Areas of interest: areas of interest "Maisike Industrial Technology (Shanghai) Co., Ltd."
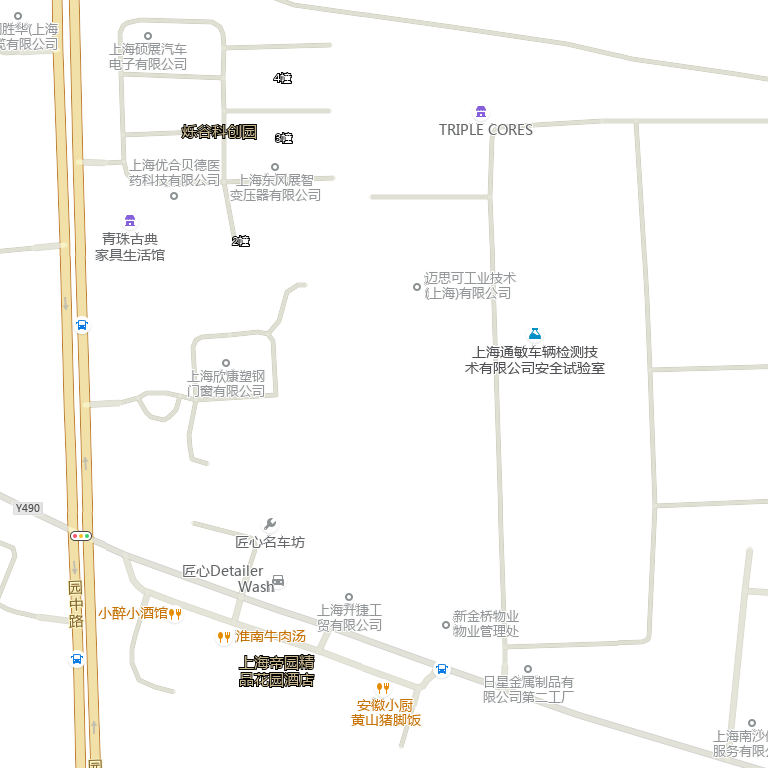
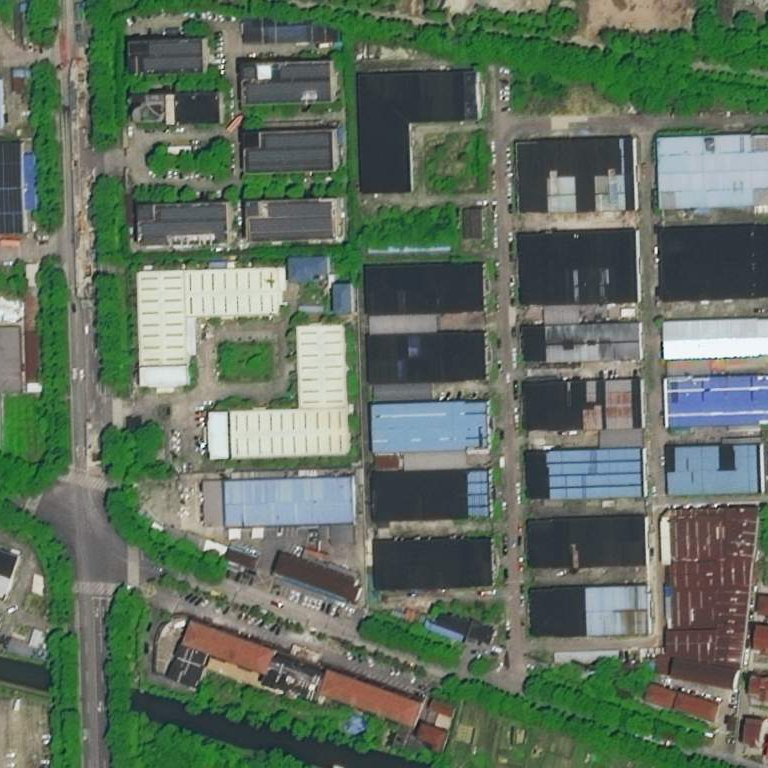